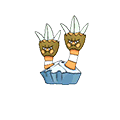
Pok\u00e9mon: binacle